Interaction volume radius: 5 \u00c5
Interaction volume height: 20 \u00c5
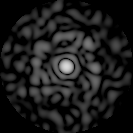
Disorder parameter: 0.8122